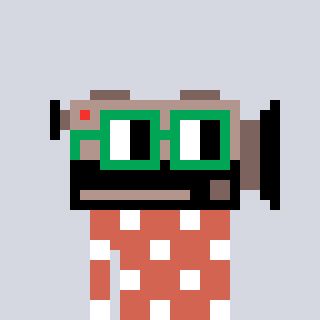
a pixel art character with square green glasses, a camcorder-shaped head and a peachy-colored body on a cool background